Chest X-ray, AP view. Patient: 50 years old, sex M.
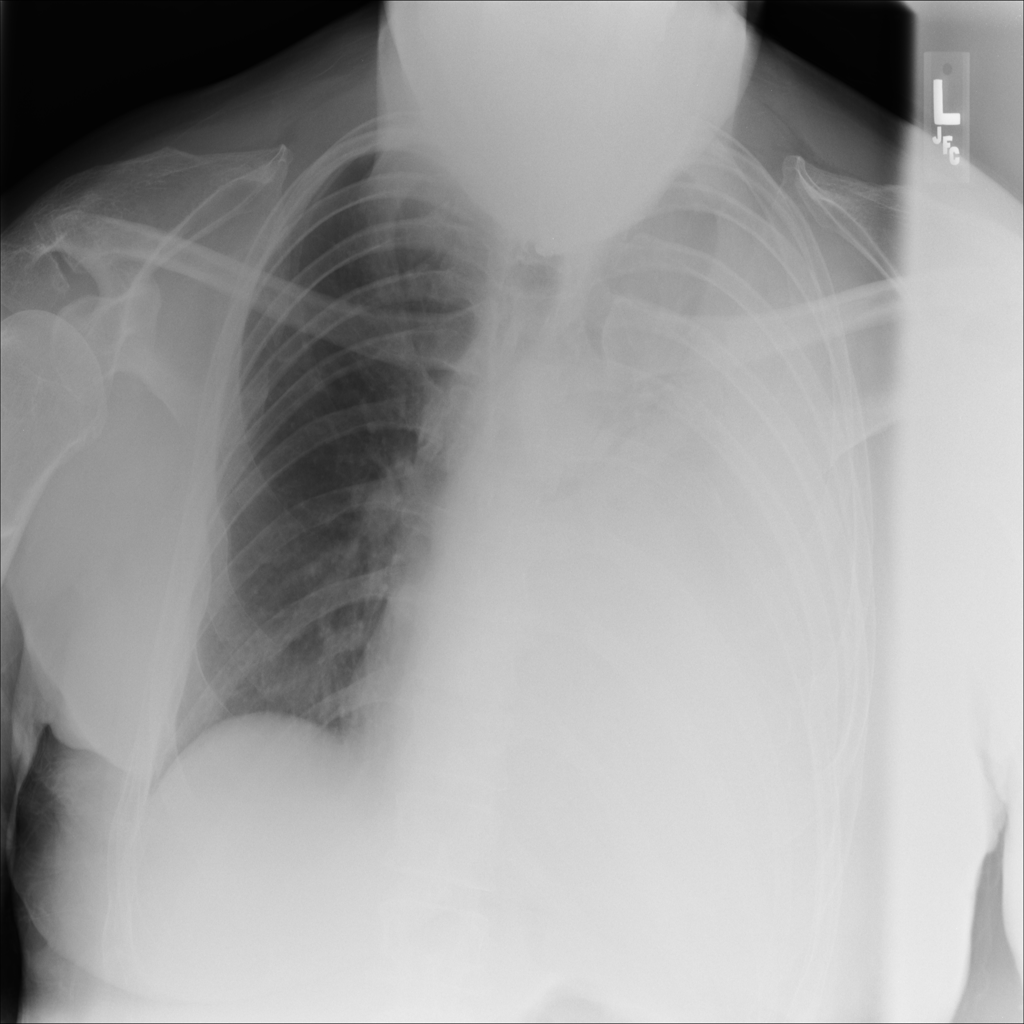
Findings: No Finding